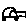
Label: car